Question: I would like to get a uid from inputing an email for making it possible to add friends with an email.
Here is what I have gotten so far:
'''
final DatabaseReference mRef = FirebaseDatabase.getInstance().getReference().child("users");
FirebaseUser user = FirebaseAuth.getInstance().getCurrentUser();
if (user != null) {
final String currentUserUid = user.getUid();
mRef.addListenerForSingleValueEvent(new ValueEventListener() {
@Override
public void onDataChange(DataSnapshot dataSnapshot) {
if (dataSnapshot.hasChild(uid)) {
DatabaseReference newRef = mRef.child(uid);
newRef.addListenerForSingleValueEvent(new ValueEventListener() {
@Override
public void onDataChange(DataSnapshot dataSnapshot) {
if (!dataSnapshot.hasChild(uid)) {
DatabaseReference database = FirebaseDatabase.getInstance().getReference();
String username = String.valueOf(dataSnapshot.child("username").getValue());
String email = String.valueOf(dataSnapshot.child("email").getValue());
String firebaseToken = String.valueOf(dataSnapshot.child("firebaseToken").getValue());
Friend friend = new Friend(uid, username, email, firebaseToken);
database.child(Constants.ARG_USERS)
.child(currentUserUid)
.child(Constants.ARG_FRIENDS)
.child(uid)
.setValue(friend)
.addOnCompleteListener(new OnCompleteListener<Void>() {
@Override
public void onComplete(@NonNull Task<Void> task) {
if (task.isSuccessful()) {
mOnFriendDatabaseListener.onSuccess(context.getString(R.string.friend_successfully_added));
} else {
mOnFriendDatabaseListener.onFailure(context.getString(R.string.friend_unable_to_add));
}
}
});
} else {
Log.d("Adding Friend", "User already not exist");
}
}
@Override
public void onCancelled(DatabaseError databaseError) {
}
});
} else {
Log.d("Adding Friend", "User does not exist");
}
}
@Override
public void onCancelled(DatabaseError databaseError) {
}
});
}
'''
This works if I input an uid directly but I would like to have my input be an email and get an uid out from it, or if there are other solutions please suggest.
This is how the database structure looks like:

Thanks for the help in advance.
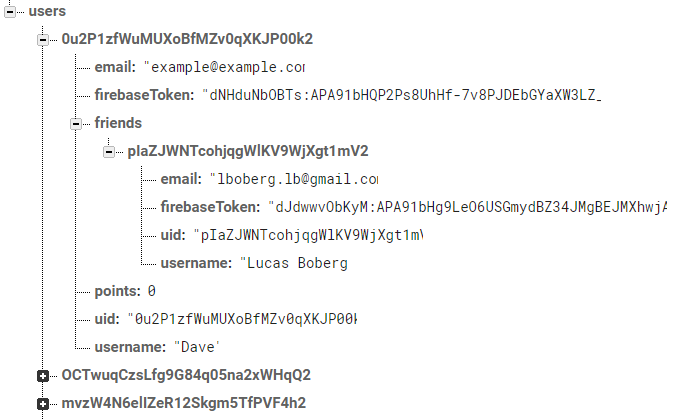
Answer: To search for a user by their email address you need to order/filter on that property:
'''
Query query = mRef.orderByChild("email").equalTo("example@example.com");
query.addListenerForSingleValueEvent(new ValueEventListener() {
@Override
public void onDataChange(DataSnapshot dataSnapshot) {
// There may be multiple users with the email address, so we need to loop over the matches
for (DataSnapshot userSnapshot: dataSnapshot.getChildren()) {
System.out.println(userSnapshot.getKey());
}
}
@Override
public void onCancelled(DatabaseError databaseError) {
// Getting Post failed, log a message
Log.w(TAG, "find email address:onCancelled", databaseError.toException());
// ...
}
});
'''
Not directly related to the question, but please restructure your data to remove the nesting of friends and profiles. For many reasons it's best to keep your Firebase data structure flat and separate user profiles from friends lists.
'''
/users
uid1: ... profile for user 1
uid2: ... profile for user 2
/friends
uid1: ... friends list for user 1
uid2: ... friends list for user 2
'''